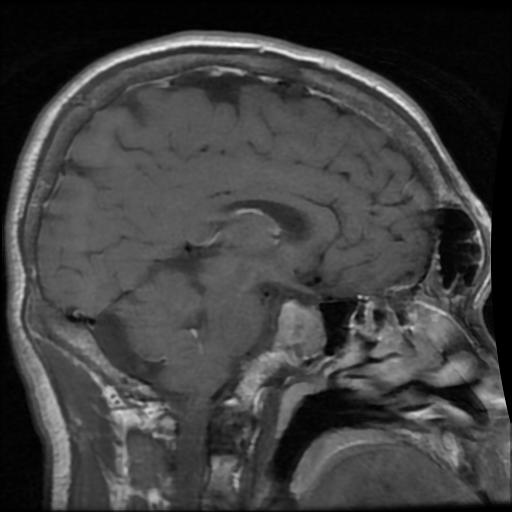
Label: pituitary